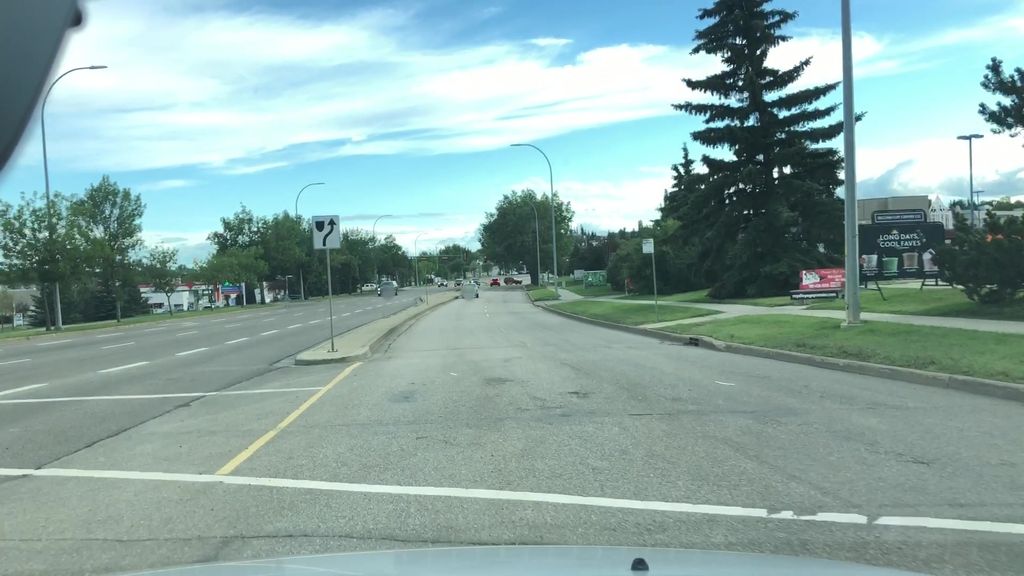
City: edmonton